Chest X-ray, AP view. Patient: 64 years old, sex F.
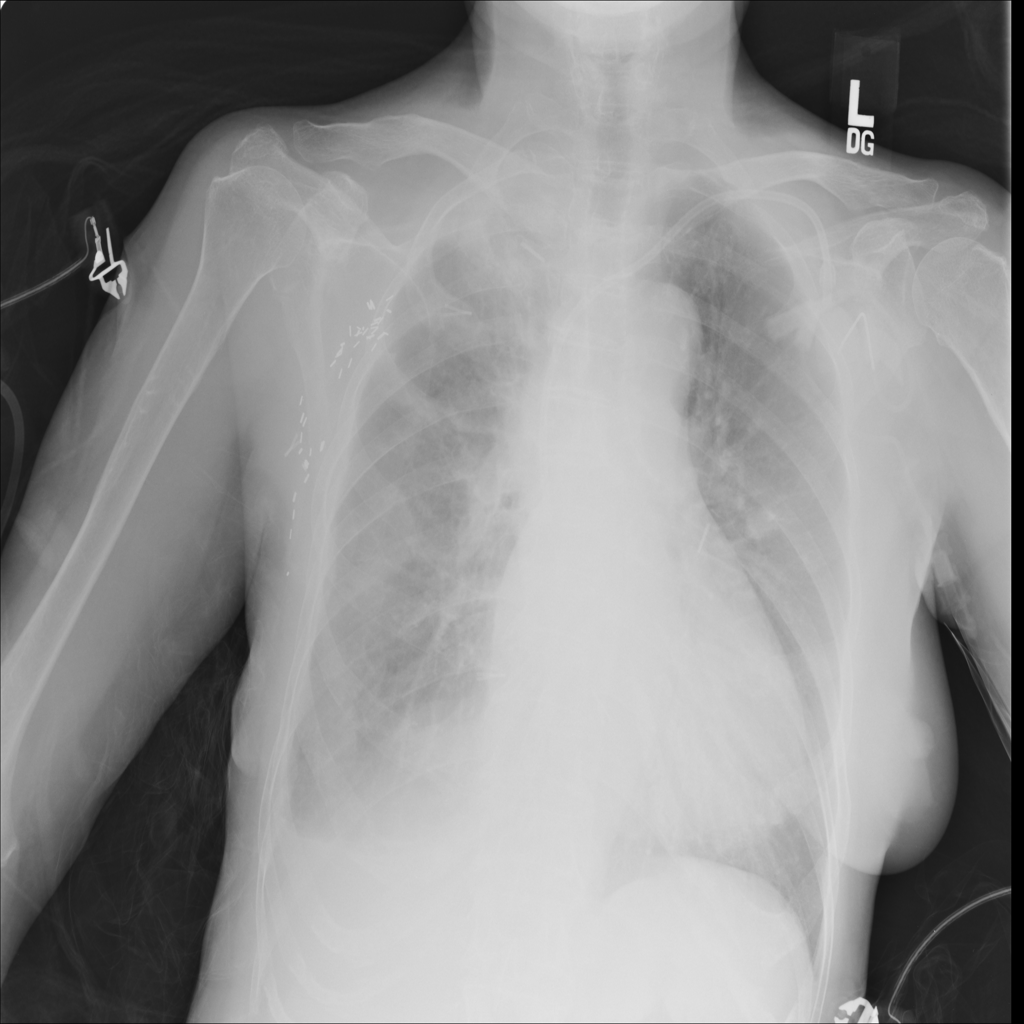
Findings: Effusion, Fibrosis